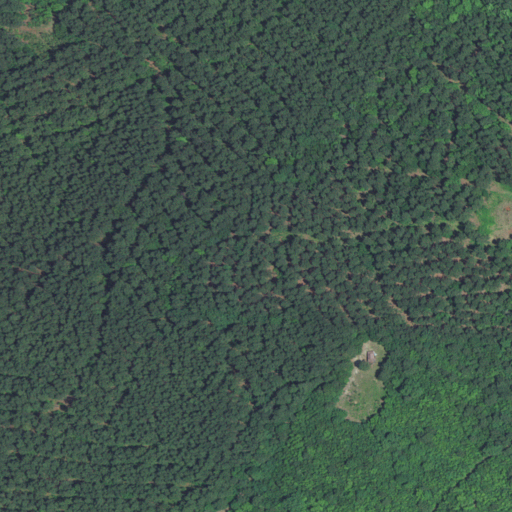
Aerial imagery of mountain in North Carolina named Gordon Mountain containing evergreen forest, deciduous forest, mixed forest, and open development